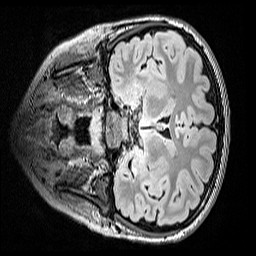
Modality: FLAIR
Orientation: coronal
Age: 11
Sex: female
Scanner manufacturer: siemens
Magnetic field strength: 3 T
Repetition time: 5 s
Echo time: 0.388 s